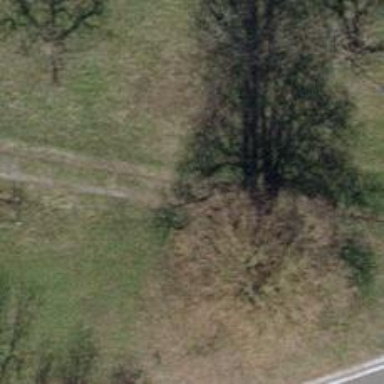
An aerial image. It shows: Grassy track with grade5 tracktype.